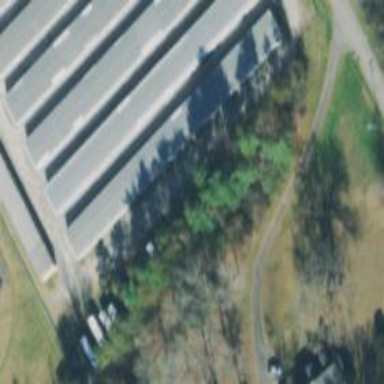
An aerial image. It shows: Building housing storage rental shop.